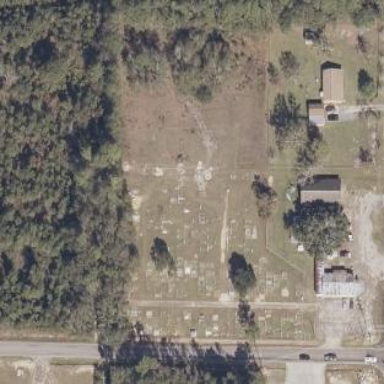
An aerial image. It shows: Cemetery.